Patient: sex M, age 71
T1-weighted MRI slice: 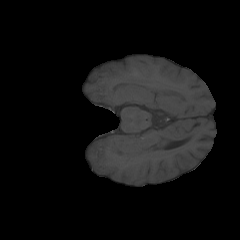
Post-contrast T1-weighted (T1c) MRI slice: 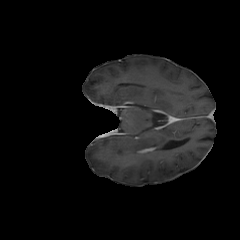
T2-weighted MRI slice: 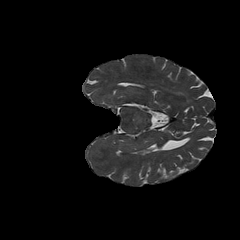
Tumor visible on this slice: no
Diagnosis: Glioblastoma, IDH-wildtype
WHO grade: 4